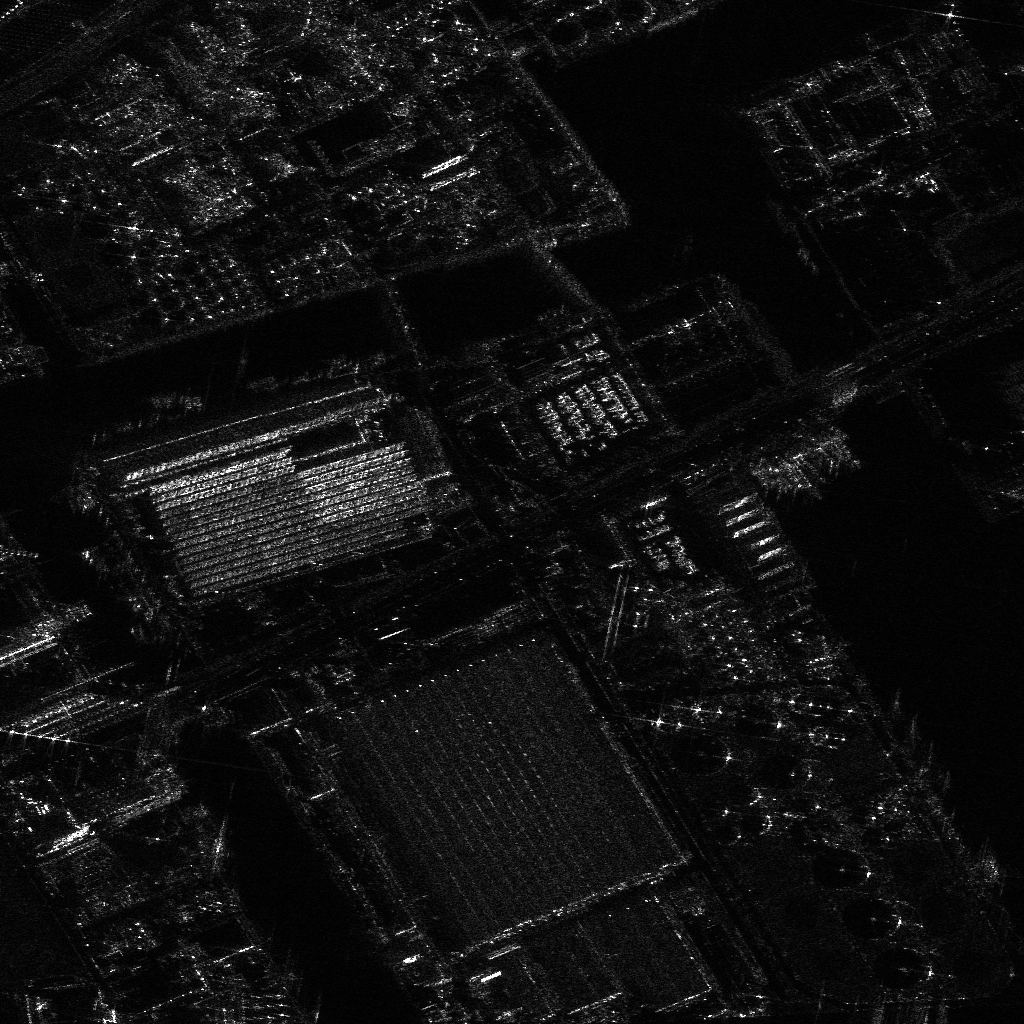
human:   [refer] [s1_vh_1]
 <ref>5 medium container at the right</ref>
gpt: <box>[[80, 42, 84, 44, 61], [75, 45, 80, 46, 61], [77, 44, 81, 45, 61], [73, 45, 77, 46, 61], [78, 43, 82, 44, 61]]</box>